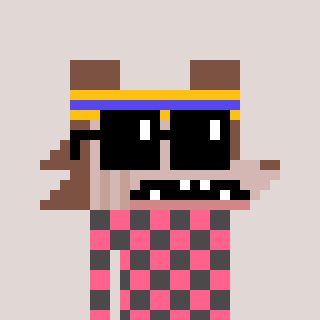
a pixel art character with square black sunglasses, a werewolf-shaped head and a grayscale-colored body on a warm background